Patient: sex M, age 30
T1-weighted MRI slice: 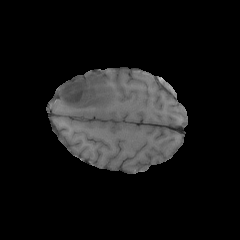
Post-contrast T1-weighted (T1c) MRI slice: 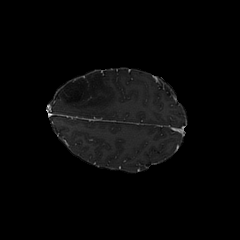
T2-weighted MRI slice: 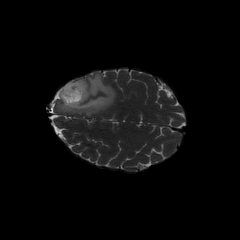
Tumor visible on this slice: yes
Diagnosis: Astrocytoma, IDH-mutant
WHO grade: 3